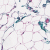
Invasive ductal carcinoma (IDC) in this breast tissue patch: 0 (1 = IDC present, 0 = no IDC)